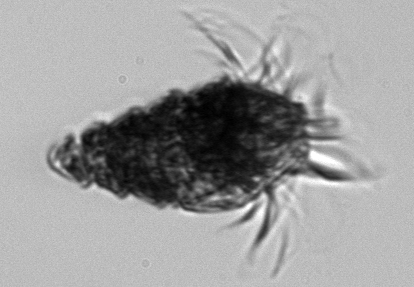
Label: Laboea_strobila